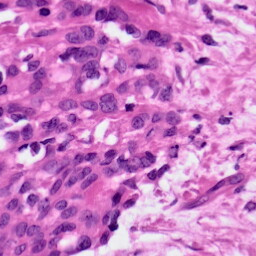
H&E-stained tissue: Ovarian